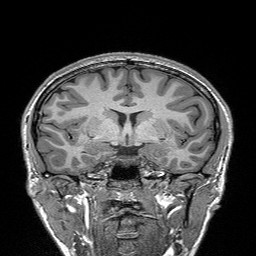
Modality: T1w
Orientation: sagittal
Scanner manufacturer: siemens
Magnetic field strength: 3 T
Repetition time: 2.3 s
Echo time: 0.00298 s